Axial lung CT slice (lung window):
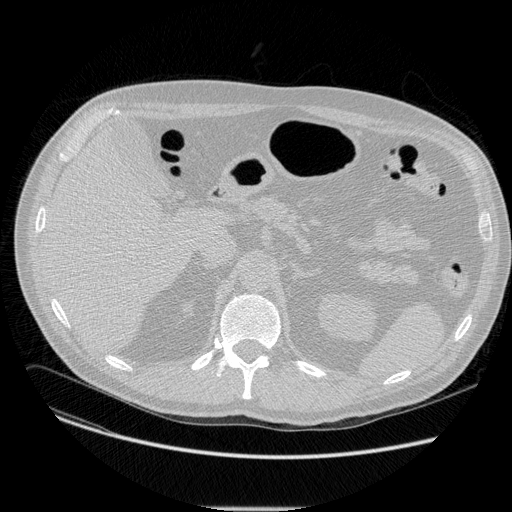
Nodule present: no